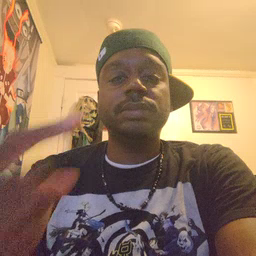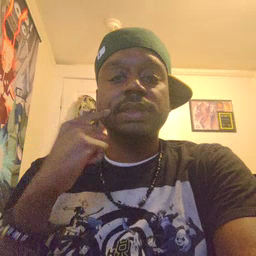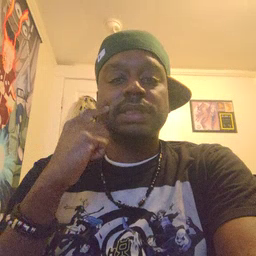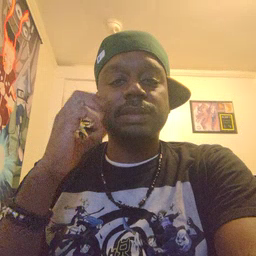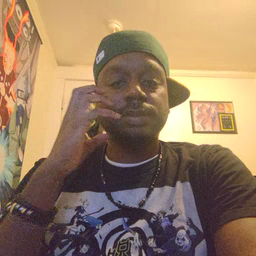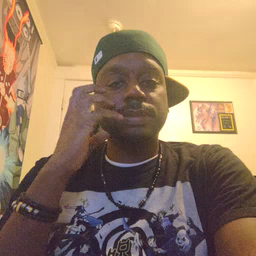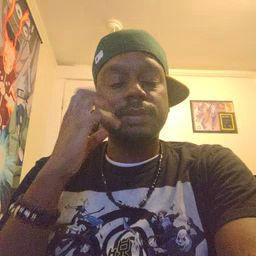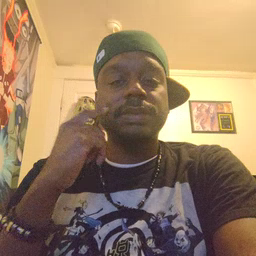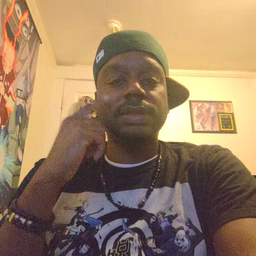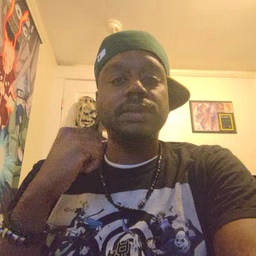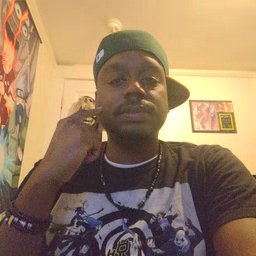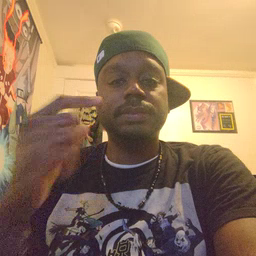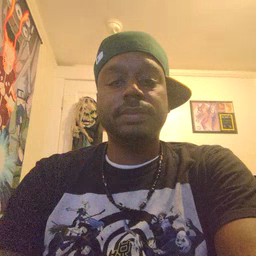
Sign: cheek